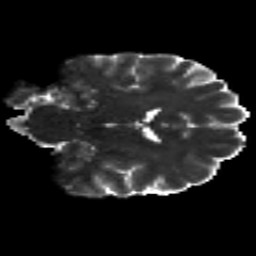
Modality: T2w
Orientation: coronal
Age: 31
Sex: male
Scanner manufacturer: siemens
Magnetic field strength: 3 T
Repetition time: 8.8 s
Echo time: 0.085 s